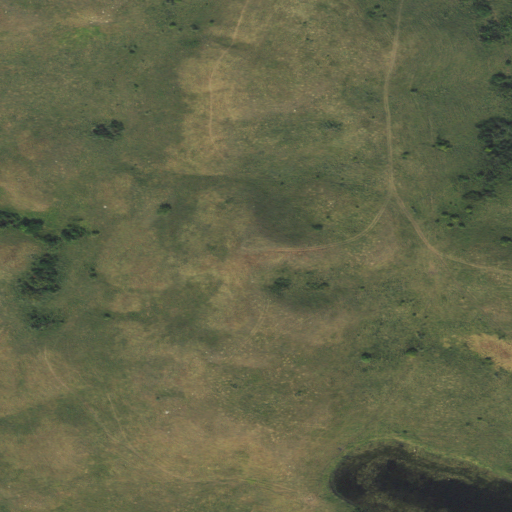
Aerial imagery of mountain in South Dakota named Pleasant Peak containing grassland and herbaceous wetlands